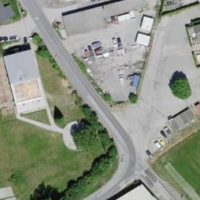
EUNIS habitat code: 54
Species observed at this site:
Lathyrus vernus